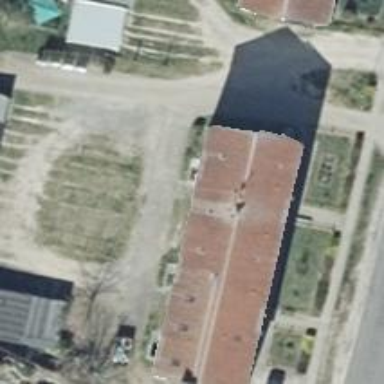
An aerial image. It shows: Residential building with gabled roof oriented along its length.